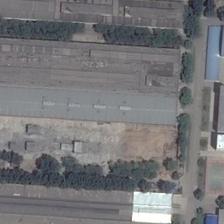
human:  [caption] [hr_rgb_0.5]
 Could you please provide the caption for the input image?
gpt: two parallel highways and three blue buildings near by .

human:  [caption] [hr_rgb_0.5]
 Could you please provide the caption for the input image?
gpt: the building is encircled by the lush plants .

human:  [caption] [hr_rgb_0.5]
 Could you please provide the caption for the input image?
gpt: several buildings and some green trees are next to a road .

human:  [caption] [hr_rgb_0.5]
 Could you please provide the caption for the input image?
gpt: two long buildings surround by green trees are next to a road .

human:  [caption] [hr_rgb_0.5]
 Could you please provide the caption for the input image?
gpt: two basketball fields are next to a road with many houses semi-surrounded .